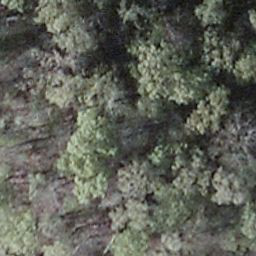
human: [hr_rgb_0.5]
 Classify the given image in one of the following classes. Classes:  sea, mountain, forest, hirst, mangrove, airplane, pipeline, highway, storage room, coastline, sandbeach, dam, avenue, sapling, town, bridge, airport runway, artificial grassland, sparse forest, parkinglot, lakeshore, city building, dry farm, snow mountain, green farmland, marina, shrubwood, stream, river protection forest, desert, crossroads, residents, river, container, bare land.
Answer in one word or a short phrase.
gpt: shrubwood